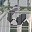
Label: 6